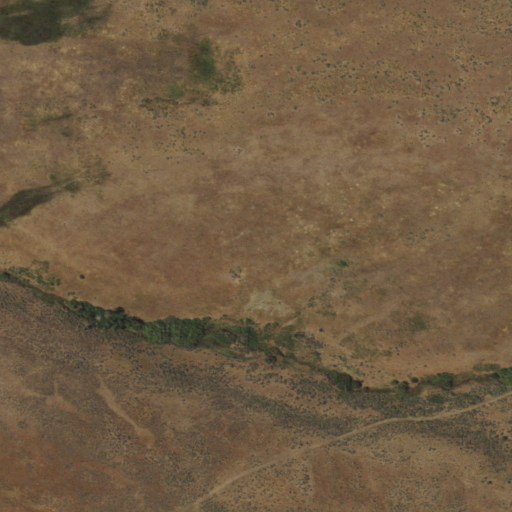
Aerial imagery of depression(s) in Nevada named Smith Creek Basin containing grassland and shrub